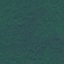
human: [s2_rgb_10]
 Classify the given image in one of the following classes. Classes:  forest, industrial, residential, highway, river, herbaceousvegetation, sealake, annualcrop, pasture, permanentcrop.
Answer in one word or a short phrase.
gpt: Forest